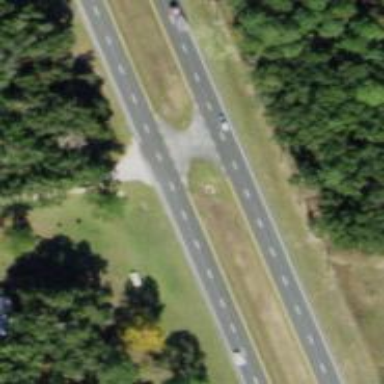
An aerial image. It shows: Primary link road with asphalt surface.